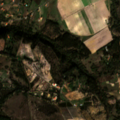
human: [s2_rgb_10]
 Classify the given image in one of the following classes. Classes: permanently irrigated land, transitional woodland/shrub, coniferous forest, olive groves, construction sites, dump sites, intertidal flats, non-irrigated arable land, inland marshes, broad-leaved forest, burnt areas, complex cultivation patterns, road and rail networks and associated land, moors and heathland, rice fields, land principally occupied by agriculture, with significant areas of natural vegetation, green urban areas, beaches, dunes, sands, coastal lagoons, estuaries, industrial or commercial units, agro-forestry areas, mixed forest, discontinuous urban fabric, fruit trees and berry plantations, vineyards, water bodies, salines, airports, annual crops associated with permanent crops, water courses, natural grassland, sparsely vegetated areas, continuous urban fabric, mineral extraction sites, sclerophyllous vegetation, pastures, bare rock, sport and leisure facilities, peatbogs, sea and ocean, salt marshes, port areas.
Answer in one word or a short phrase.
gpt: non-irrigated arable land, permanently irrigated land, complex cultivation patterns, broad-leaved forest, transitional woodland/shrub